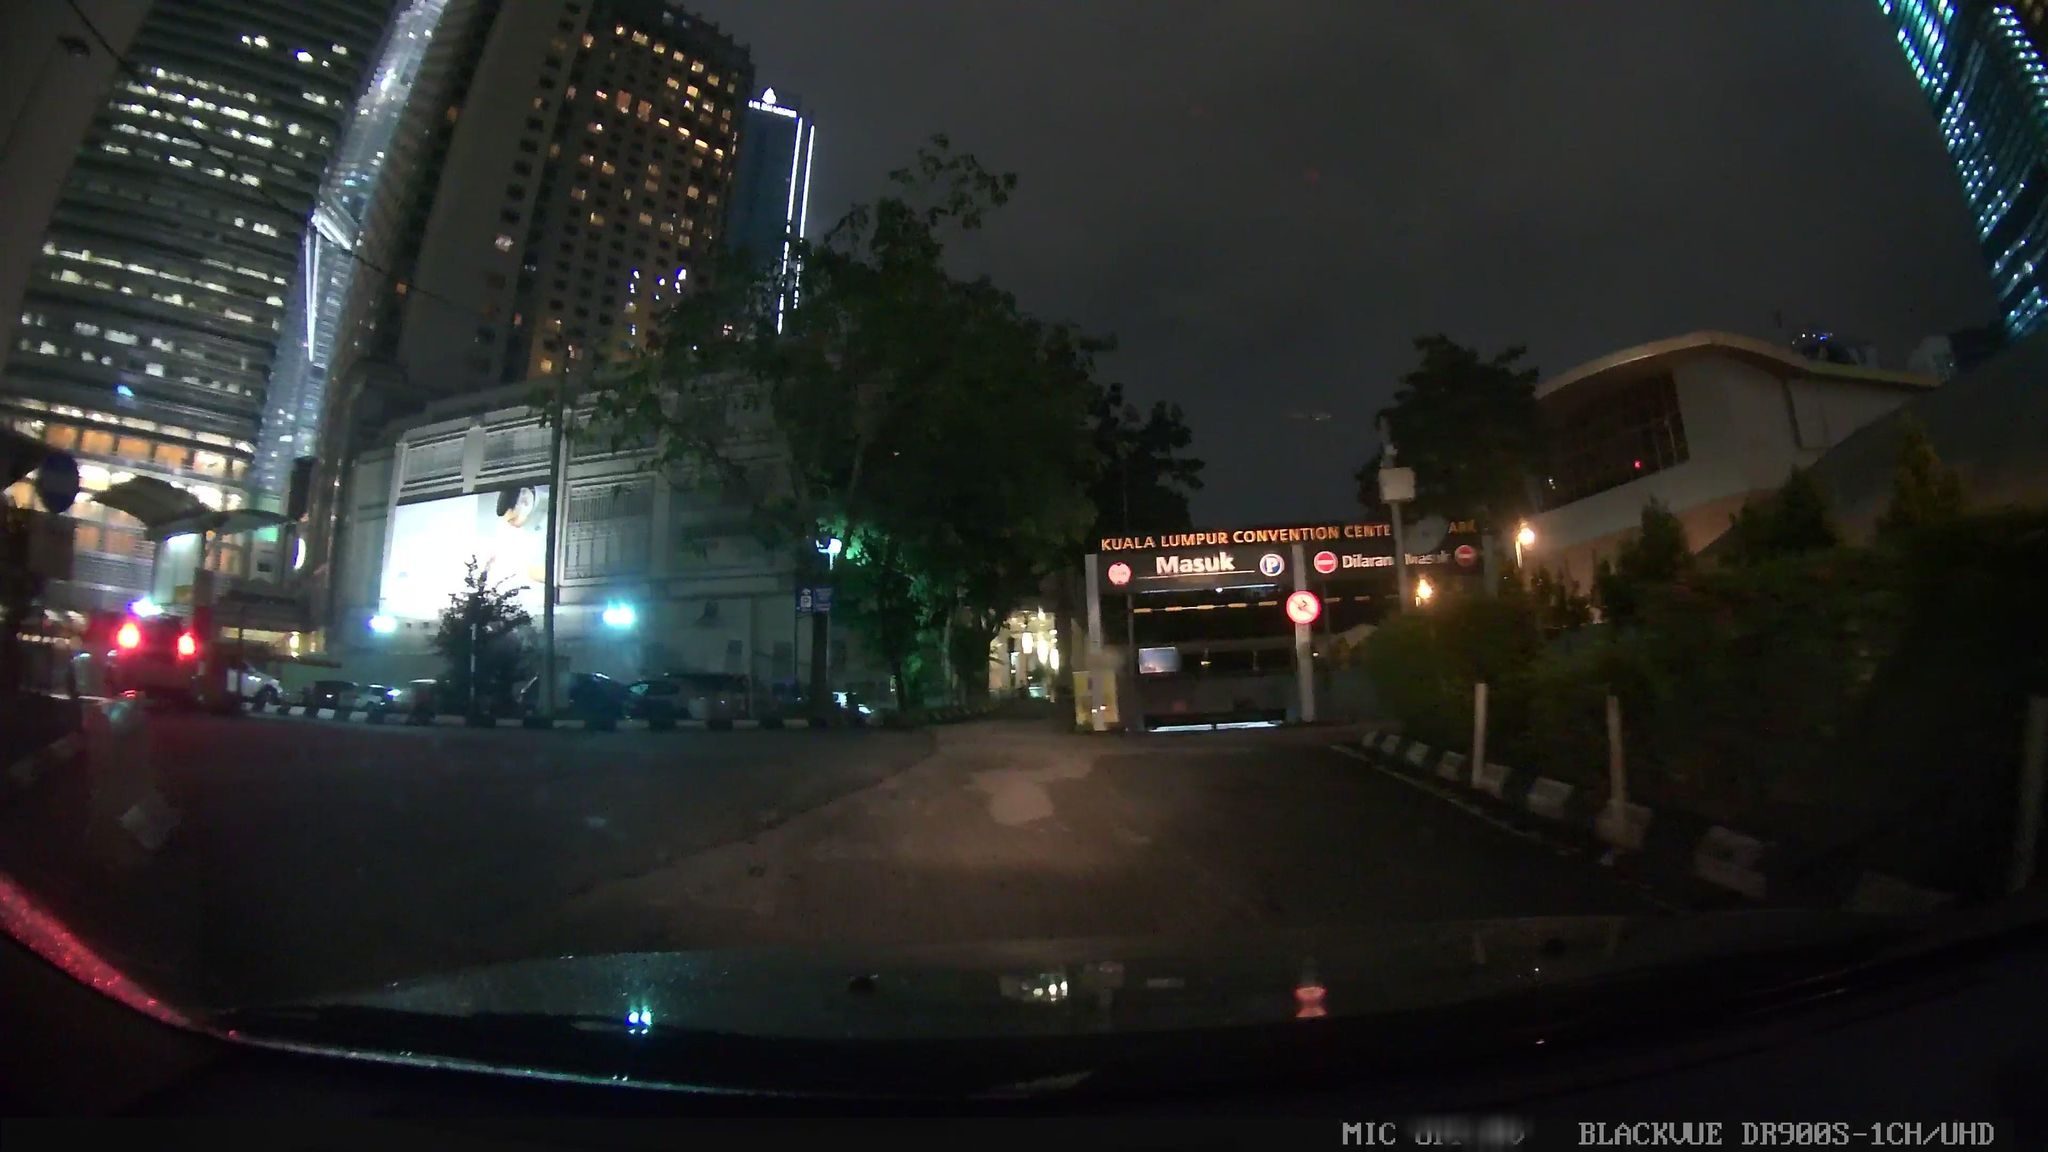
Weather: clear
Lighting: night
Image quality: slightly poor
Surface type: driving surface
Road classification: service
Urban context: urban centre
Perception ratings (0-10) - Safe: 3.03, Lively: 9.11, Beautiful: 4.35, Boring: 4.59, Depressing: 5.18, Wealthy: 8.26